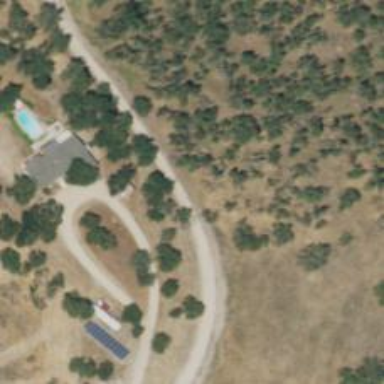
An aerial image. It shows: Driveway.